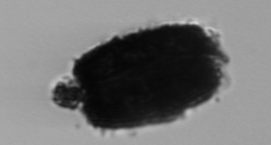
Label: Thalassiosira_TAG_external_detritus